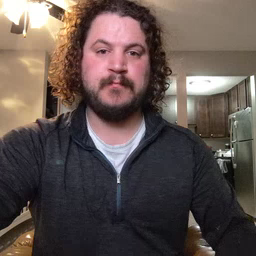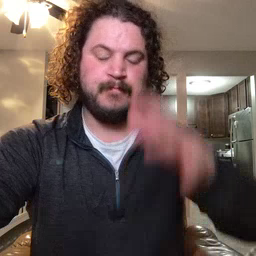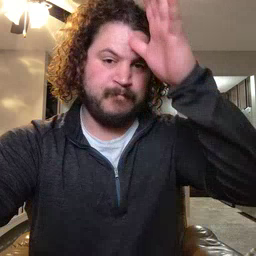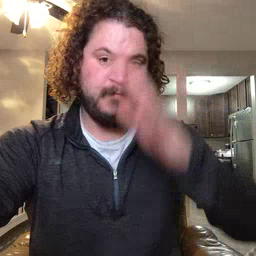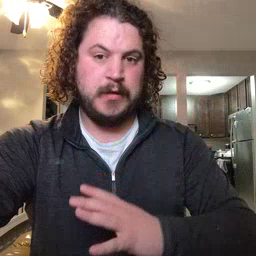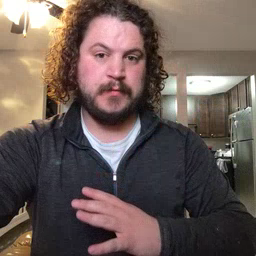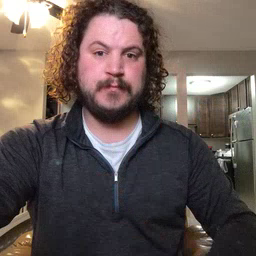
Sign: man